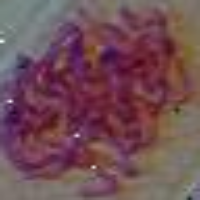
Label: prophase